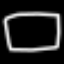
Label: square